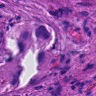
Metastatic tissue present: yes